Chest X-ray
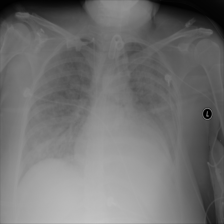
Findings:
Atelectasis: negative
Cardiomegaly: negative
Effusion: negative
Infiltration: negative
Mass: negative
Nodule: negative
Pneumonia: negative
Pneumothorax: negative
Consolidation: negative
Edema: positive
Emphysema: negative
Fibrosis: negative
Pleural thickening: negative
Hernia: negative